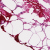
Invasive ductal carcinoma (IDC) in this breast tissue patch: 0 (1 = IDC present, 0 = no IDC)